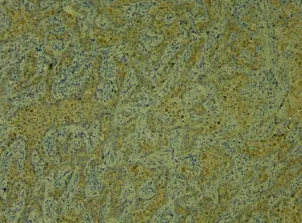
Immunohistochemistry [TTF-1 (+), Napsin A (+)]. (C) NapsinA x100. (C,D) Positive staining of NapsinA in the cytoplasm of lung adenocarcinoma.
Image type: pathology (immunostaining)